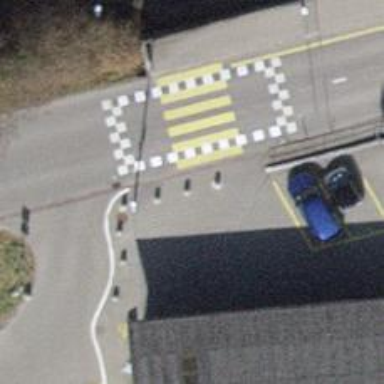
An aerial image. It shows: Bollard barrier.